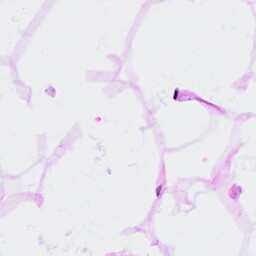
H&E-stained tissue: Breast